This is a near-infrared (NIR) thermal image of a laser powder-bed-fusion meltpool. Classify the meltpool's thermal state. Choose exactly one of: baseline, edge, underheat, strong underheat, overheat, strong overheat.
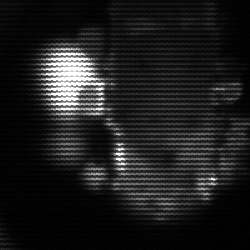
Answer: strong underheat